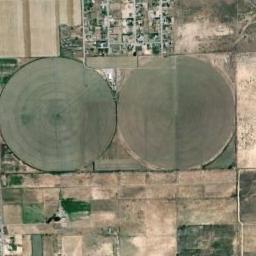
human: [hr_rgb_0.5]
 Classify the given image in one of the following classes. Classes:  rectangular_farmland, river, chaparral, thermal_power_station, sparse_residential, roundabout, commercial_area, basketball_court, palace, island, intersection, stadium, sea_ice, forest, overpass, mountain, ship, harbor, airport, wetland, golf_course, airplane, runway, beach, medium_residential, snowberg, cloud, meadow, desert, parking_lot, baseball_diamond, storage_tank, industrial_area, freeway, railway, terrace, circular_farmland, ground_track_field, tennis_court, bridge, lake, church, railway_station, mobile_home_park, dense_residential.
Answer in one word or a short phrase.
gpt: circular_farmland